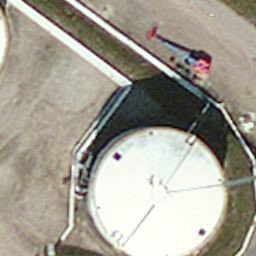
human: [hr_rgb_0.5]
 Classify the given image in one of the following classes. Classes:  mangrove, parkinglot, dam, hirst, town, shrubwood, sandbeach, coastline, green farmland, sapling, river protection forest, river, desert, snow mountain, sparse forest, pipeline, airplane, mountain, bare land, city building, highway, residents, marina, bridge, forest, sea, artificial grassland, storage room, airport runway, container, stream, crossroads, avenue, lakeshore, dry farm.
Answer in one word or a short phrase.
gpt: storage room